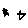
Label: star